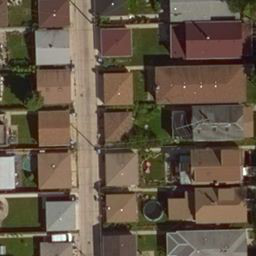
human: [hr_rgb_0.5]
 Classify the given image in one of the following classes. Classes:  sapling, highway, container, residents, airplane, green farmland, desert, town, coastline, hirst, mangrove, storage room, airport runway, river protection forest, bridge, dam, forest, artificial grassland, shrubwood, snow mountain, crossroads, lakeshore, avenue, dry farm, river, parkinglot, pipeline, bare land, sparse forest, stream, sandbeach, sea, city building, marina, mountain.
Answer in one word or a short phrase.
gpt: residents